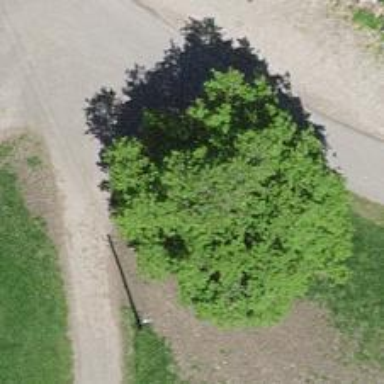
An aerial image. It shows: Wayside cross with historic significance.